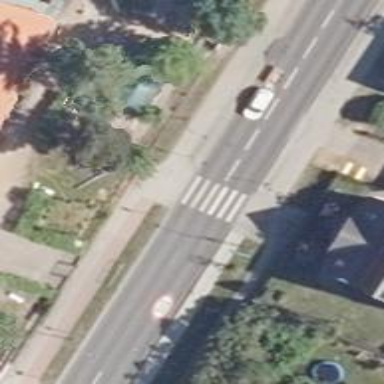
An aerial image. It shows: Uncontrolled zebra crossing on the road.